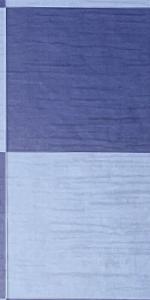
Label: Empty